Field crop: maize
Growth stage: 2
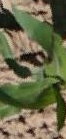
Species: maize